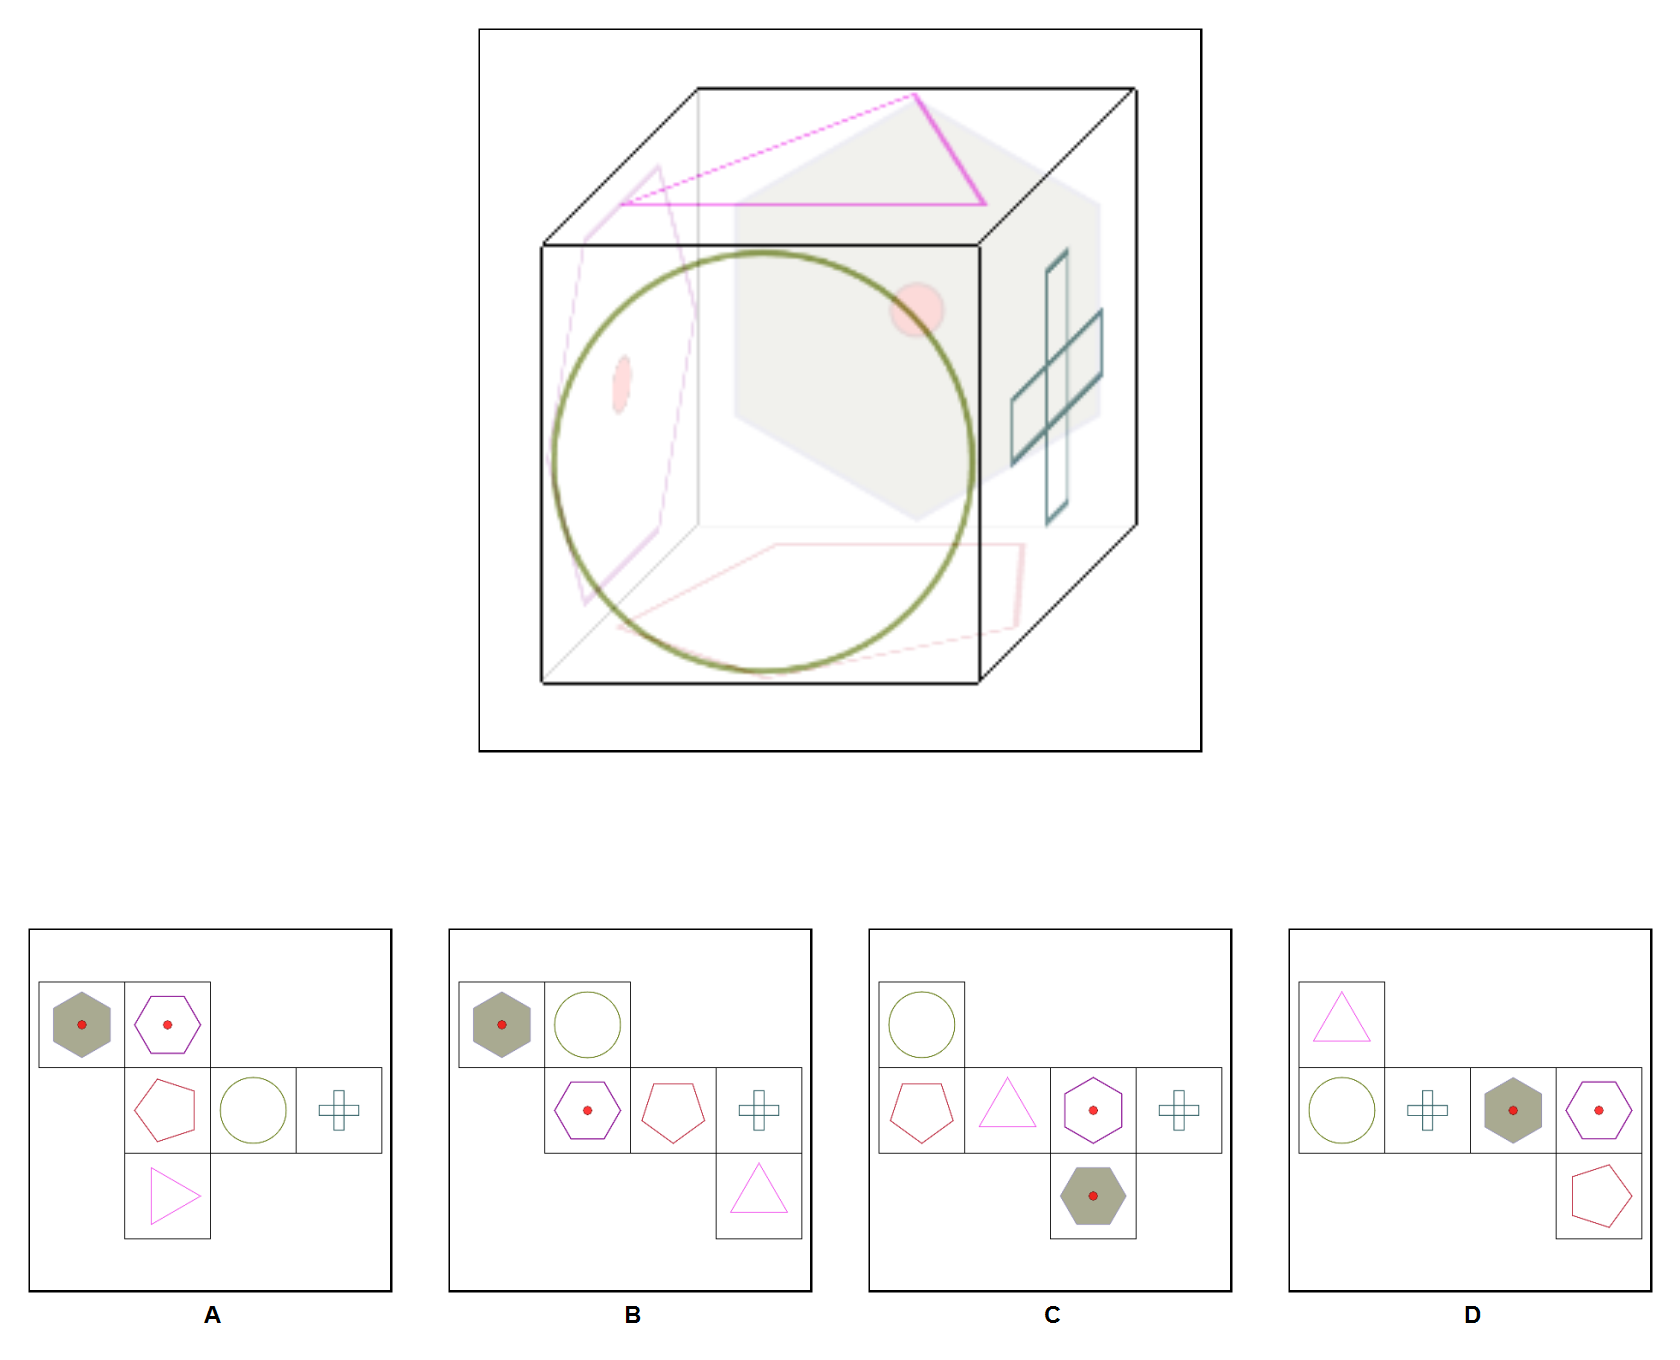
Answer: D